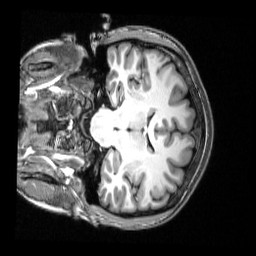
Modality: T1w
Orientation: coronal
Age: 21
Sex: female
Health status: healthy
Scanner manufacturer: siemens
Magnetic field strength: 3 T
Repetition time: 2.53 s
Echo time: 0.00339 s